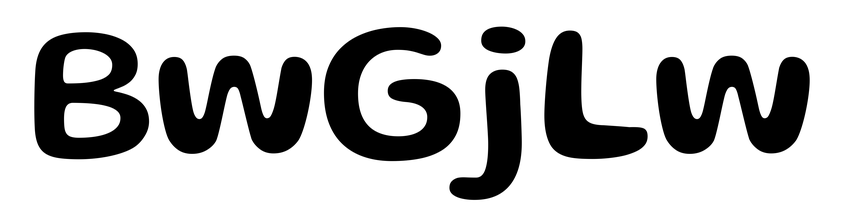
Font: Gluten_Medium